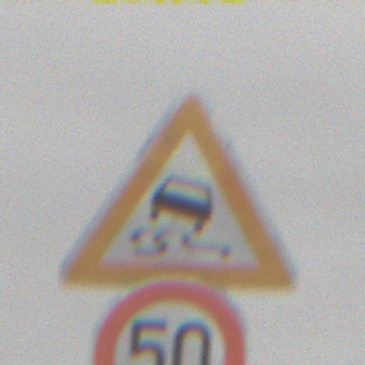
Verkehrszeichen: SchleuderOderRutschgefahr
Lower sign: Geschwindigkeit50
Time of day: MorningAfternoon
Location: Outdoor (Nature)
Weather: Overcast
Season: Winter
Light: Natural